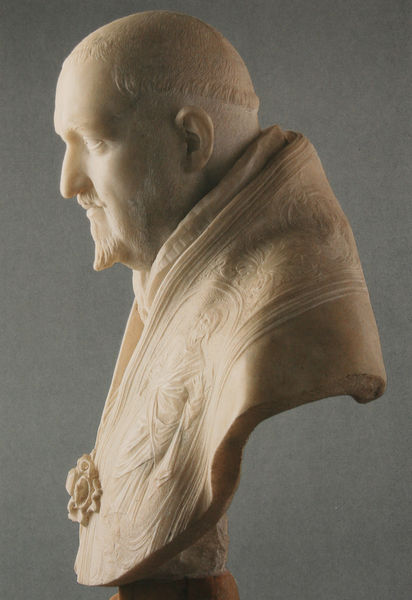
Titel: Porträt Papst Paul V. Borghese (Detail - Profil)
Künstler: Gianlorenzo Bernini
Standort: Rom
Institution: Galleria Borghese
Schlagwörter: kopf, mann, umhang, weiß, blume, kleider, licht, marmor, mund, nase, ohr, profil, stirn, rose, schal, beige, muster, ornament, bart, kappe, falten, gesicht, kragen, sockel, stein, bildnis, portrait, porträt, kirche, auge, geistlicher, gewand, haare, mantel, brosche, kinn, knopf, ohren, schulter, skulptur, seitlich, rand, bischof, papst, büste, glatze, dekor, ornamente, verzierung, robe, bildhauerei, plastik, stola, foto, fotografie, helligkeit, fuss, fus, seite, haarkranz, kardinal, spitzbart, talar, rosette, klerus, mönch, fotographie, elfenbein, alabaster, ausgehöhlt, mamor, tonsur, figut, katholisch, pluviale, verzeirt, paps, farbfotografie, papast, porträtbüste, bischhof, bernini, gianlorenzo, elfenbeim, oh, seitlich#, halbsicht, papts